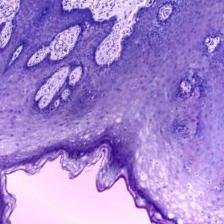
Diagnosis: Normal